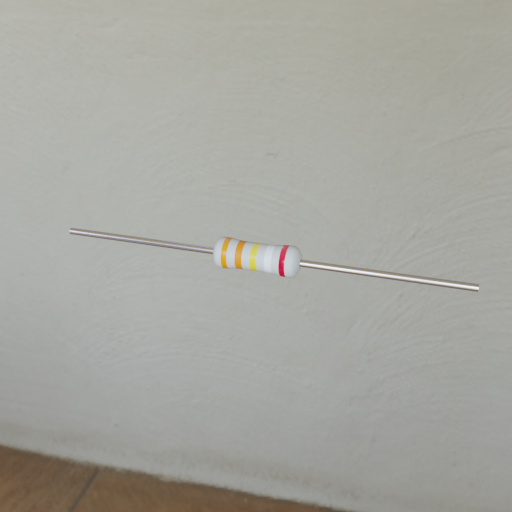
Resistor colour bands (in order): orange, orange, yellow, white, red